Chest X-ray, PA view. Patient: 39 years old, sex F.
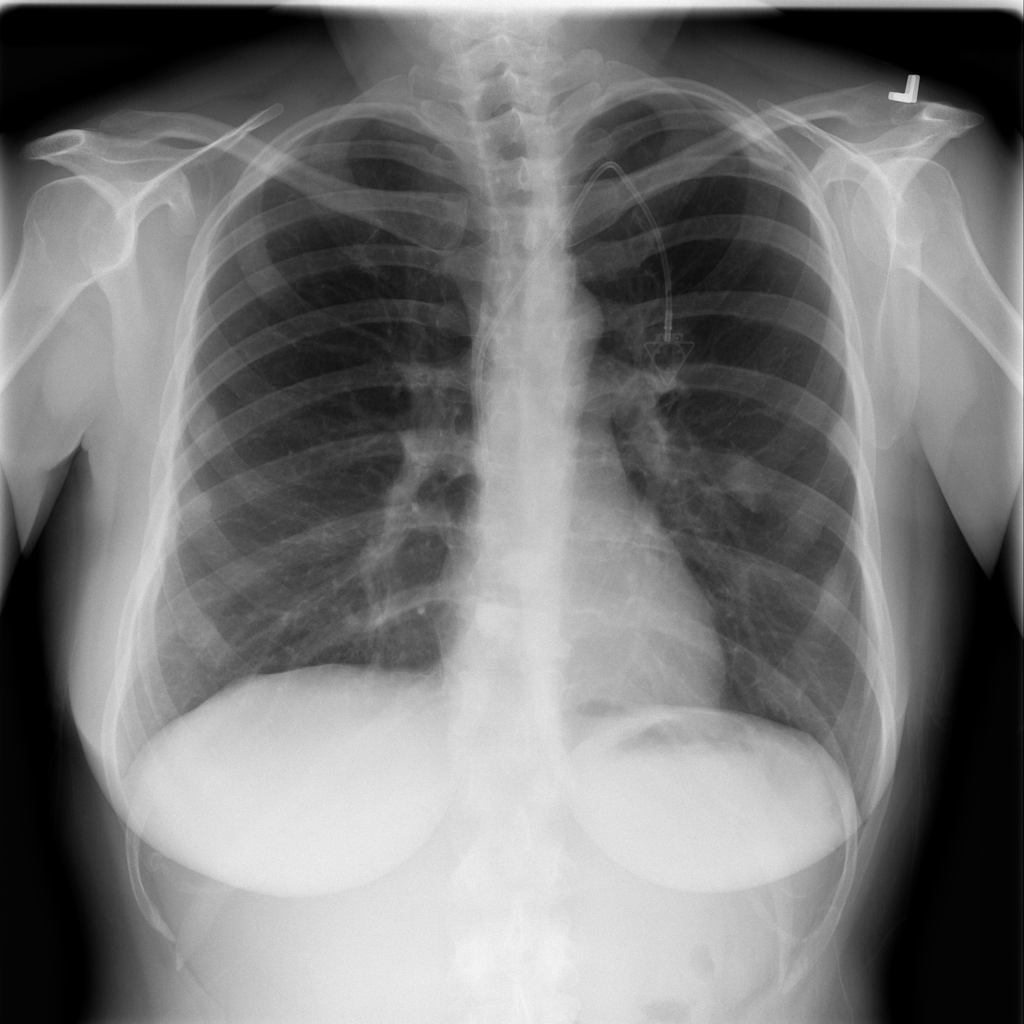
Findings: No Finding